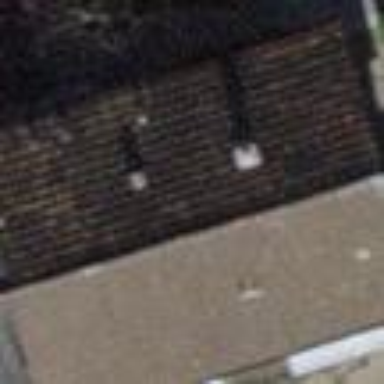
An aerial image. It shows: Semidetached house with gabled tile roof.